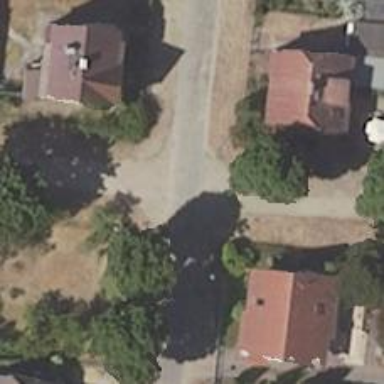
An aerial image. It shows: Residential road with compacted surface.